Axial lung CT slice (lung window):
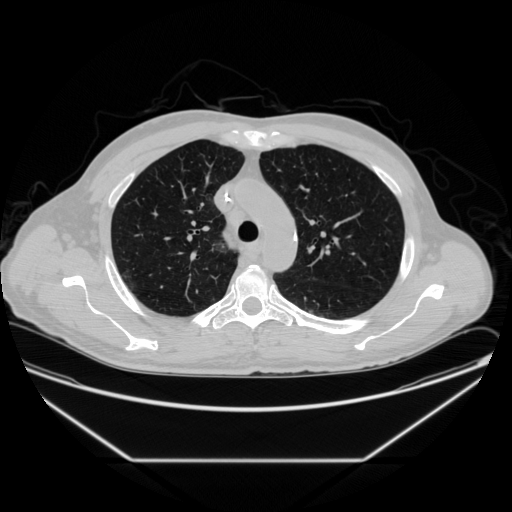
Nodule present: no